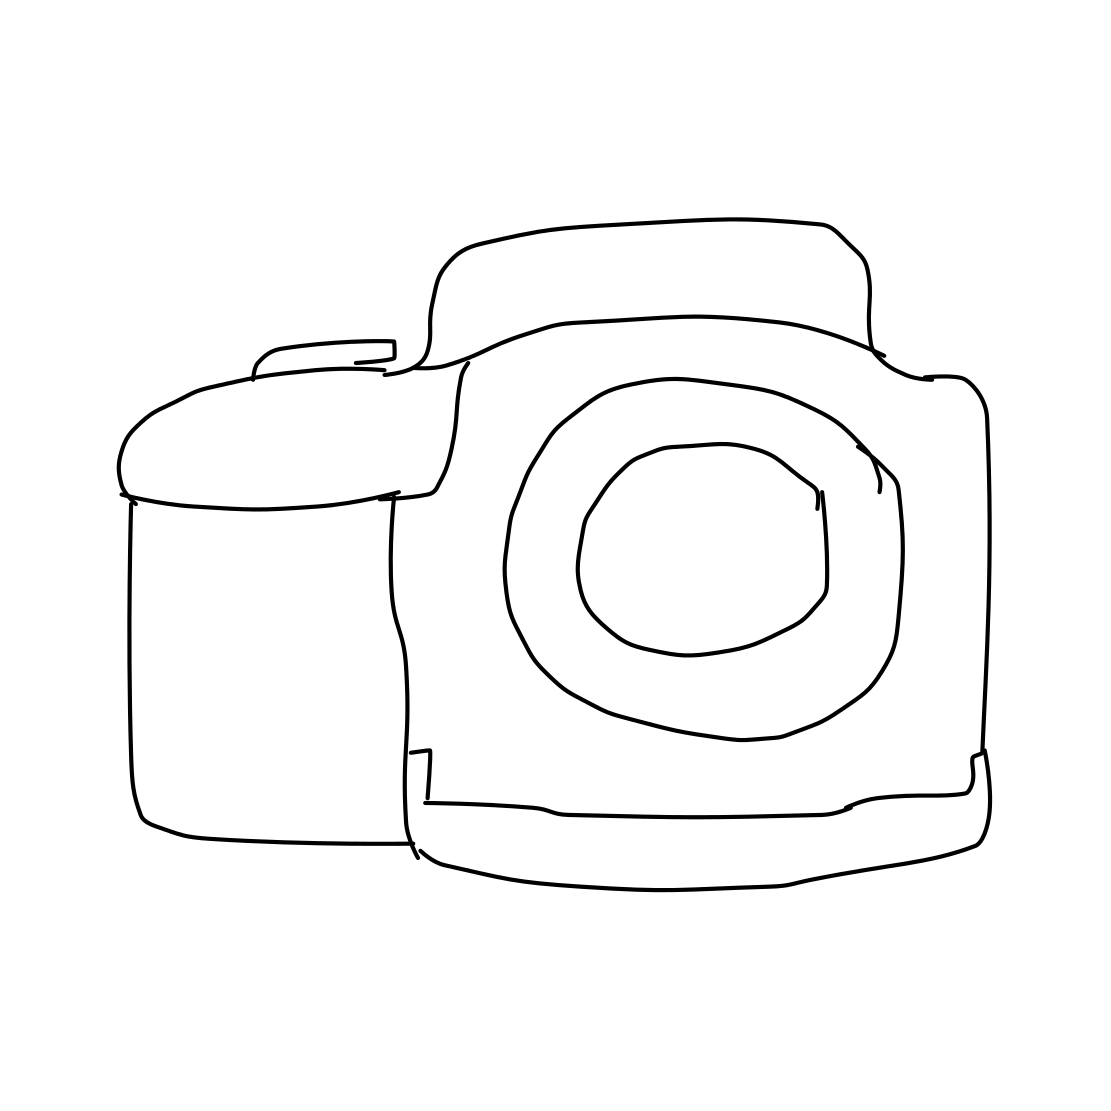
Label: camera